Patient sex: M
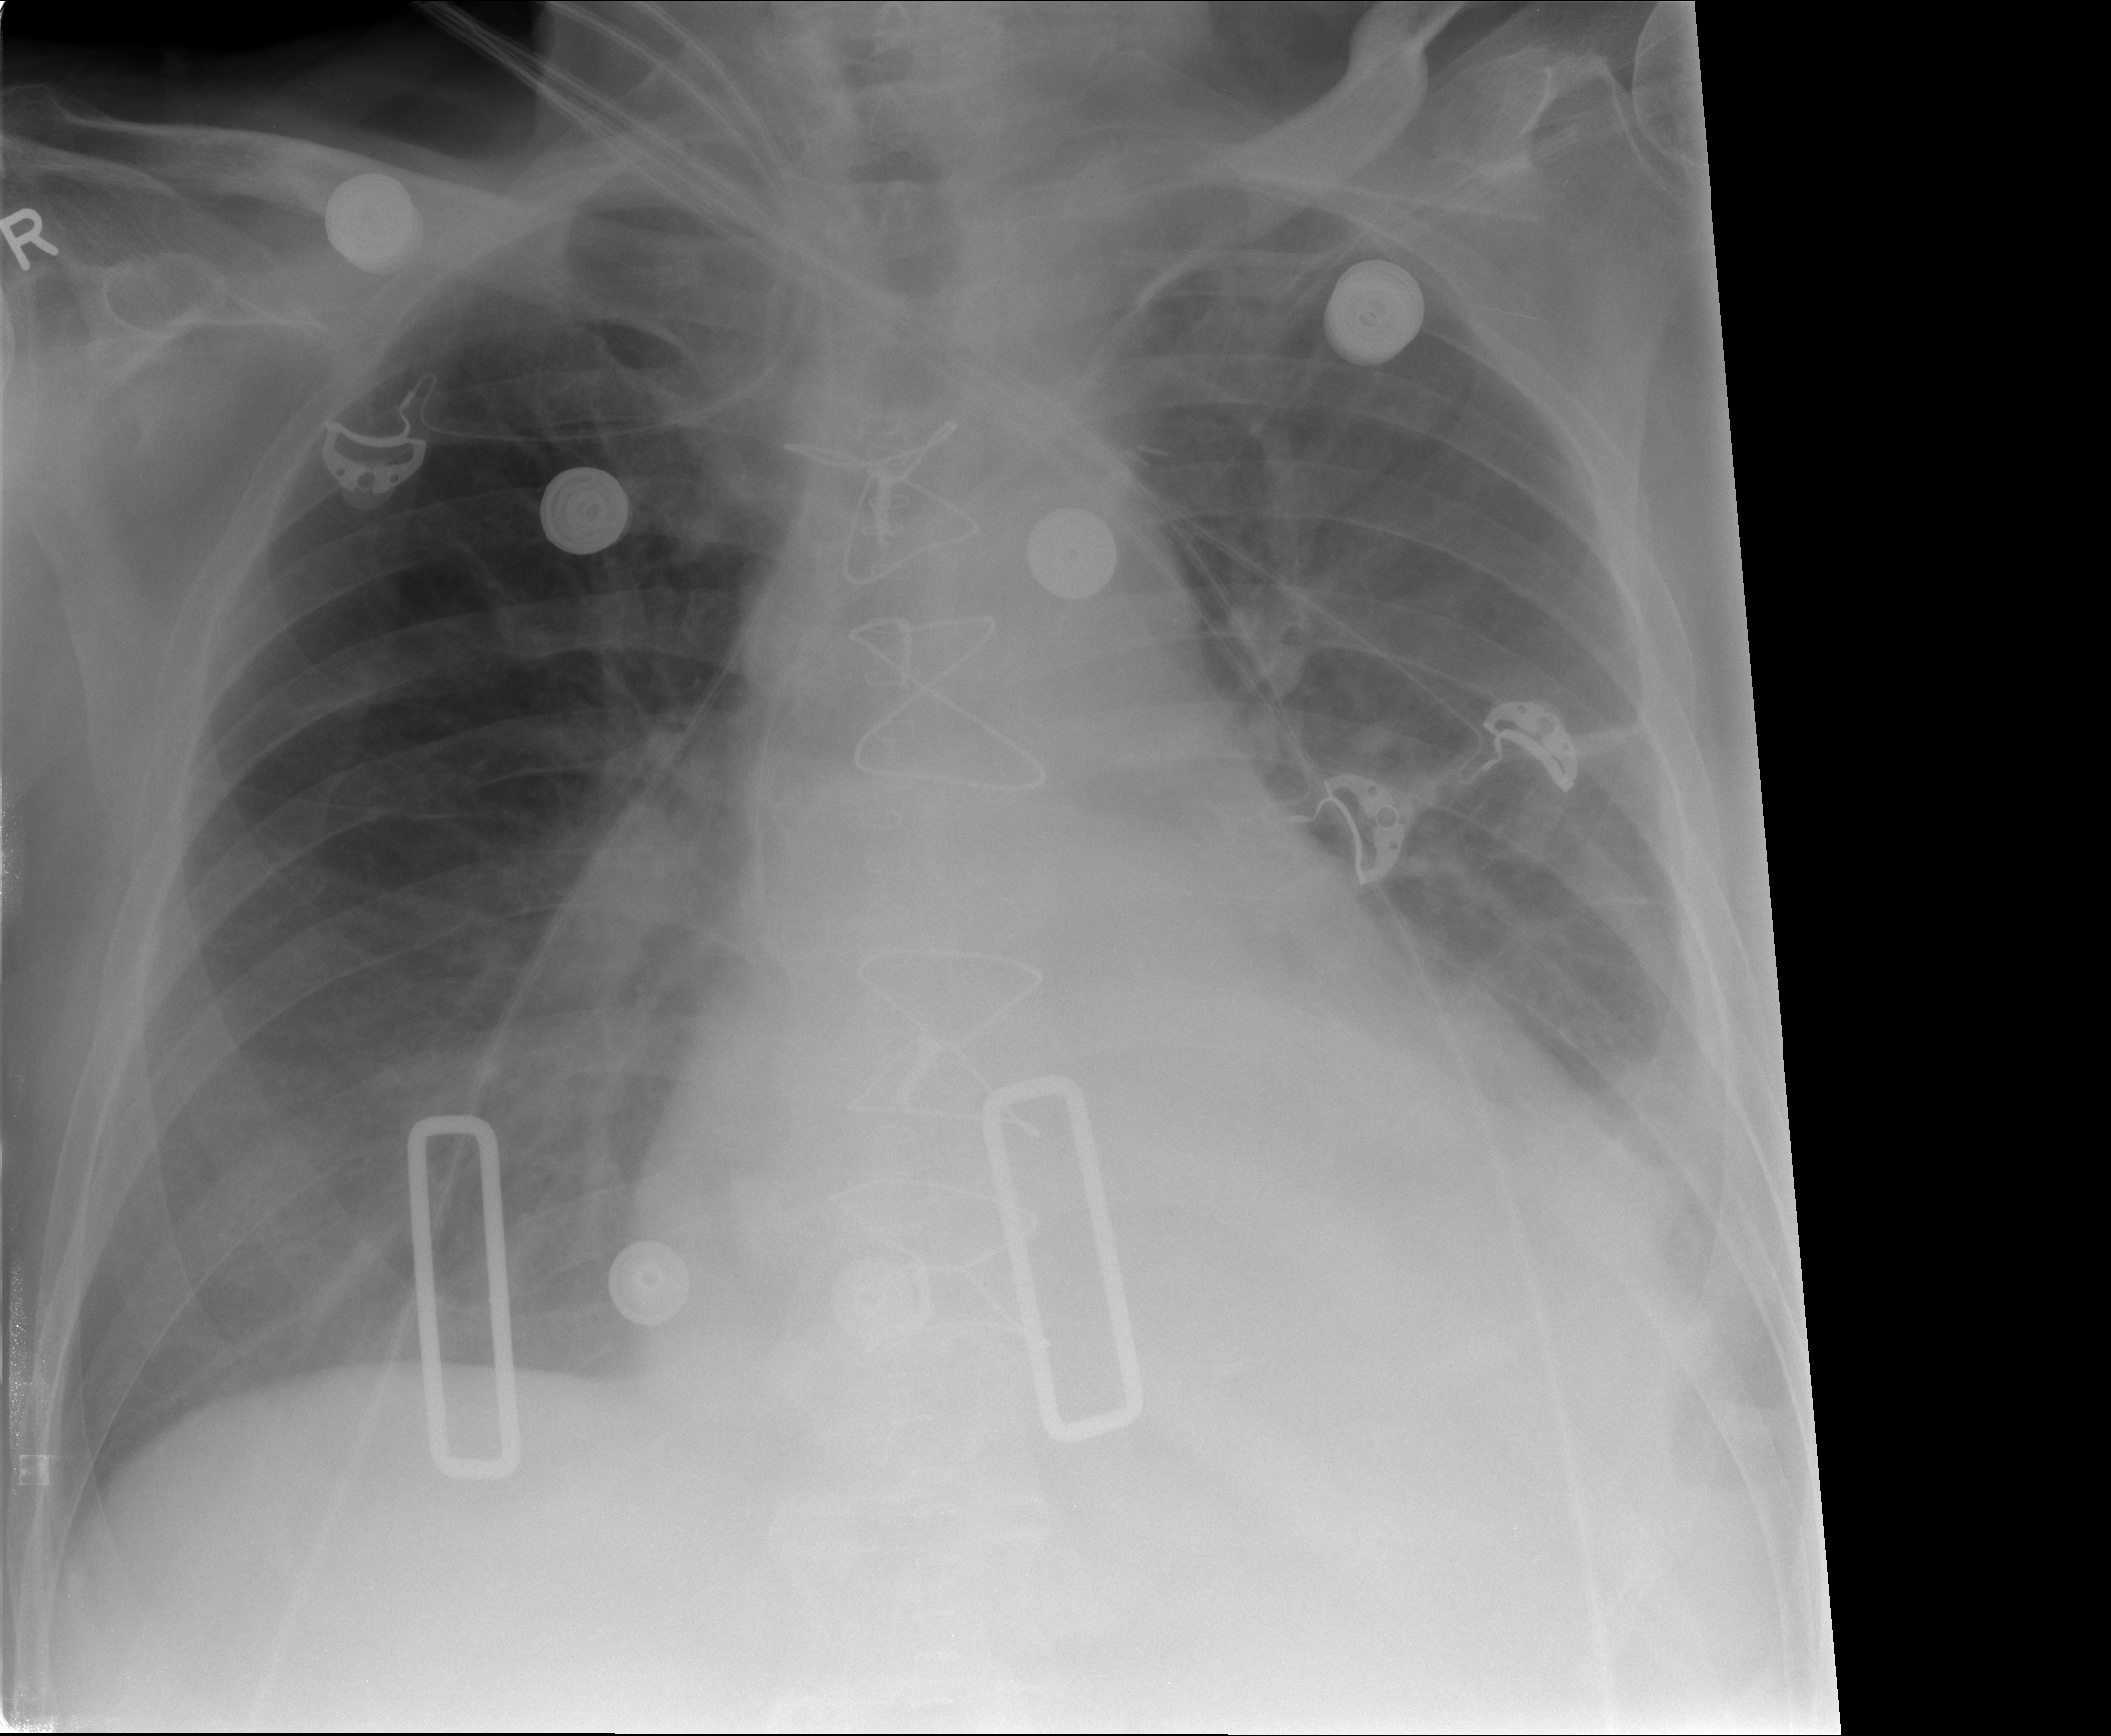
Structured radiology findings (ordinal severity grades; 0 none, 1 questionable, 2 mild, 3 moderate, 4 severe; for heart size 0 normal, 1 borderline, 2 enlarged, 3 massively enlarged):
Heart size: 2
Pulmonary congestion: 1
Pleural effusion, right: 2
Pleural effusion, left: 2
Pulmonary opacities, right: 0
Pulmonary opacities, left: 0
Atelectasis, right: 2
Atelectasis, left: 2